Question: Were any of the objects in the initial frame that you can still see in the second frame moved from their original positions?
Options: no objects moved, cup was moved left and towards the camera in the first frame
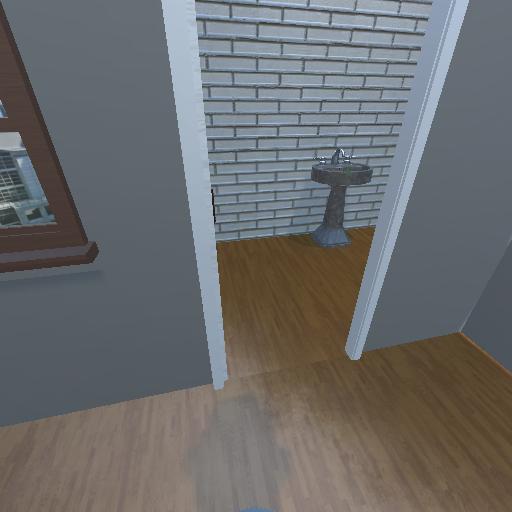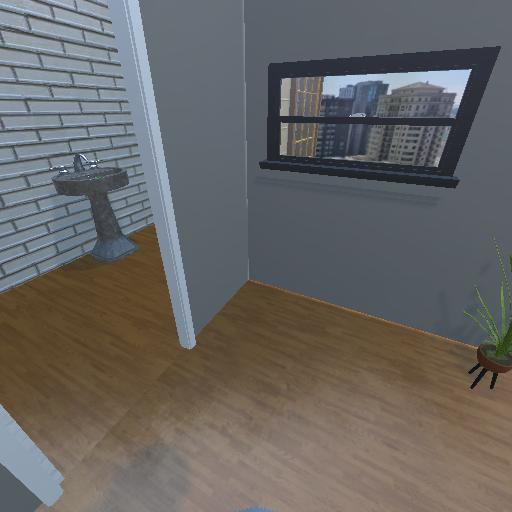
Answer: no objects moved